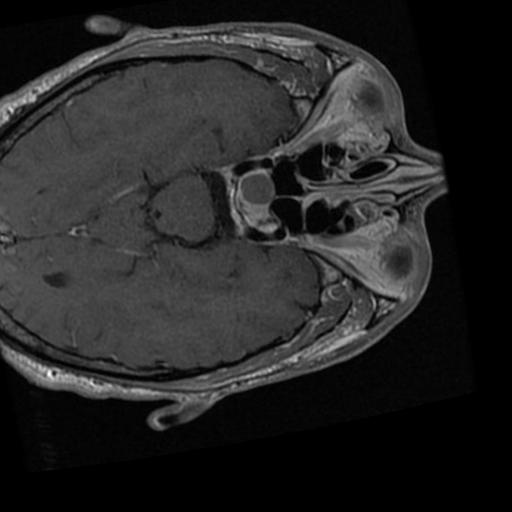
Label: brain_tumor